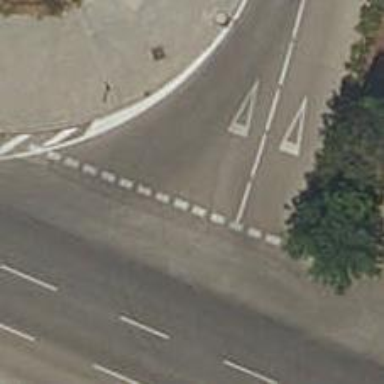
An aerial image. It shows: Road with "give way" sign.